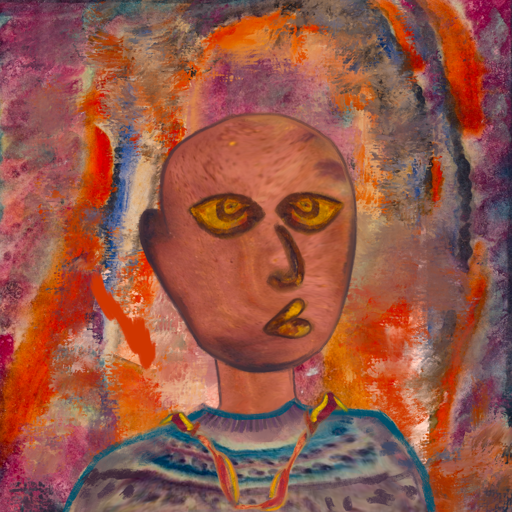
Background: Experience, Head And Neck Side: Mother_And_Son_Mother, Face Side: Comrade, Bust: HillGirl, Hair Side: Blank, Head Accessory: Blank, Second Necklace: Gypsy_Mother_1, Necklace: Blank, Baby: Blank